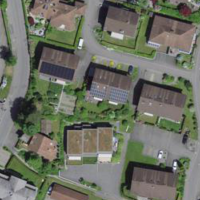
EUNIS habitat code: 54
Species observed at this site:
Carduelis carduelis